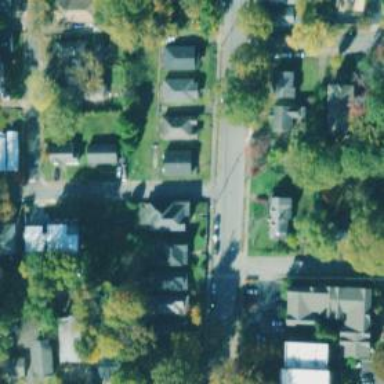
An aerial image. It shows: Neighborhood.